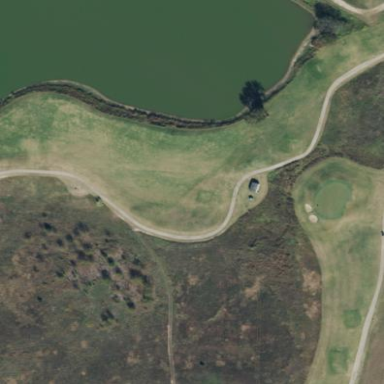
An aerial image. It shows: Rough area on grassy golf course.